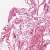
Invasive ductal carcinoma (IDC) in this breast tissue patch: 0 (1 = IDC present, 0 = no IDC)